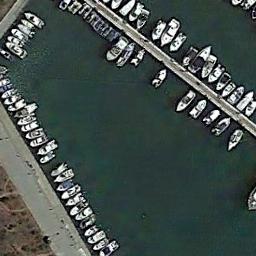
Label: harbor